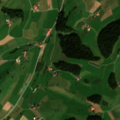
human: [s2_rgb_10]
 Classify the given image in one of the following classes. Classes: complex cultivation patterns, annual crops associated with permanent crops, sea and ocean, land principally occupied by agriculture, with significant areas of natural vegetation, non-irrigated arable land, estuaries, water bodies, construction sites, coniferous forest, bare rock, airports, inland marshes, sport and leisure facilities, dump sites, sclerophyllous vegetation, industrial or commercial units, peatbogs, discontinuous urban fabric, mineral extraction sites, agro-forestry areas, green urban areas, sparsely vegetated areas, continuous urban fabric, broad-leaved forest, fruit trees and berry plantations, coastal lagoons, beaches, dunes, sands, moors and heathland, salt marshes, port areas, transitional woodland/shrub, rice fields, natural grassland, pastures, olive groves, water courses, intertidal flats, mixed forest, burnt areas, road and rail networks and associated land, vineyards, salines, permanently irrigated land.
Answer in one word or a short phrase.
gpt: non-irrigated arable land, pastures, coniferous forest